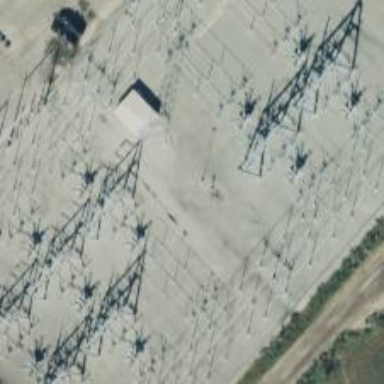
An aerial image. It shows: Switch used for power control.